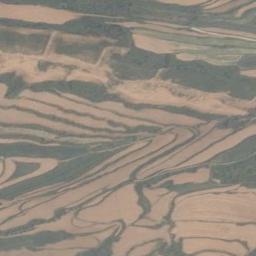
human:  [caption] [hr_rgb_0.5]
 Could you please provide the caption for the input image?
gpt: A large layer of brown and green mixed terraces .

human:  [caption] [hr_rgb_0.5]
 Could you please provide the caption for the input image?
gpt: There was a little weed around the terraces .

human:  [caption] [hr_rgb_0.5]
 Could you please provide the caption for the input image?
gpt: The bare and green terrace is next to some trees .

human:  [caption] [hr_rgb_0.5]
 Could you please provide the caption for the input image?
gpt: There are many plants on the terrace .

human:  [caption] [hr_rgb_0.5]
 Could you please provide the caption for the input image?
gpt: There are many yellow terraces and some green ones .